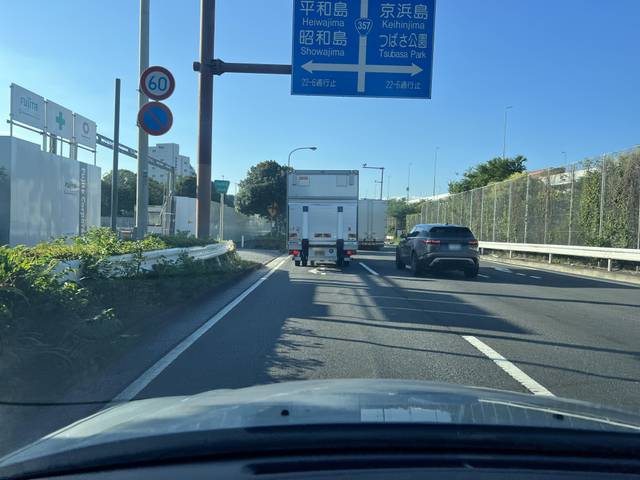
Region: Japan
Coordinates: 35.572, 139.759